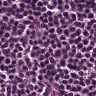
Metastatic tissue present: no